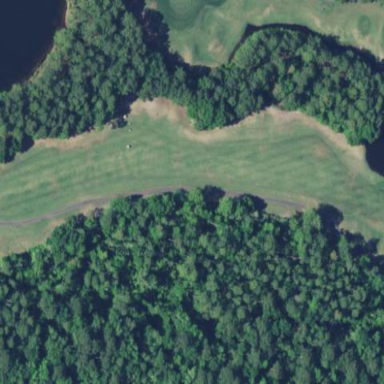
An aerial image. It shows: Grassy area designated as golf fairway.